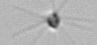
Label: Calciopappus